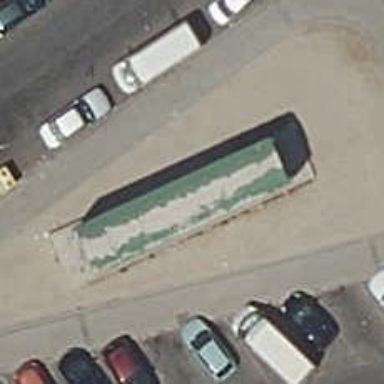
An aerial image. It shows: Memorial dedicated to trains.